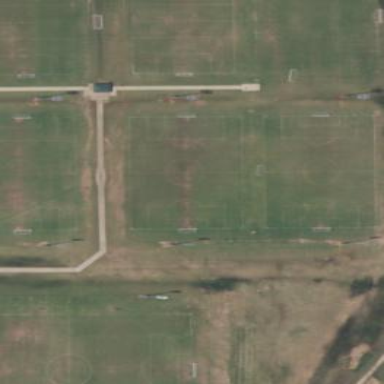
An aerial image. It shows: Soccer pitch for leisure land activities.